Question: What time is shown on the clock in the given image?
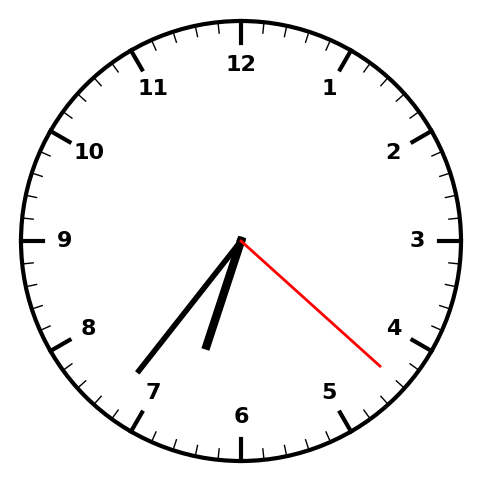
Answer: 06:36:22